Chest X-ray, PA view. Patient: 18 years old, sex F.
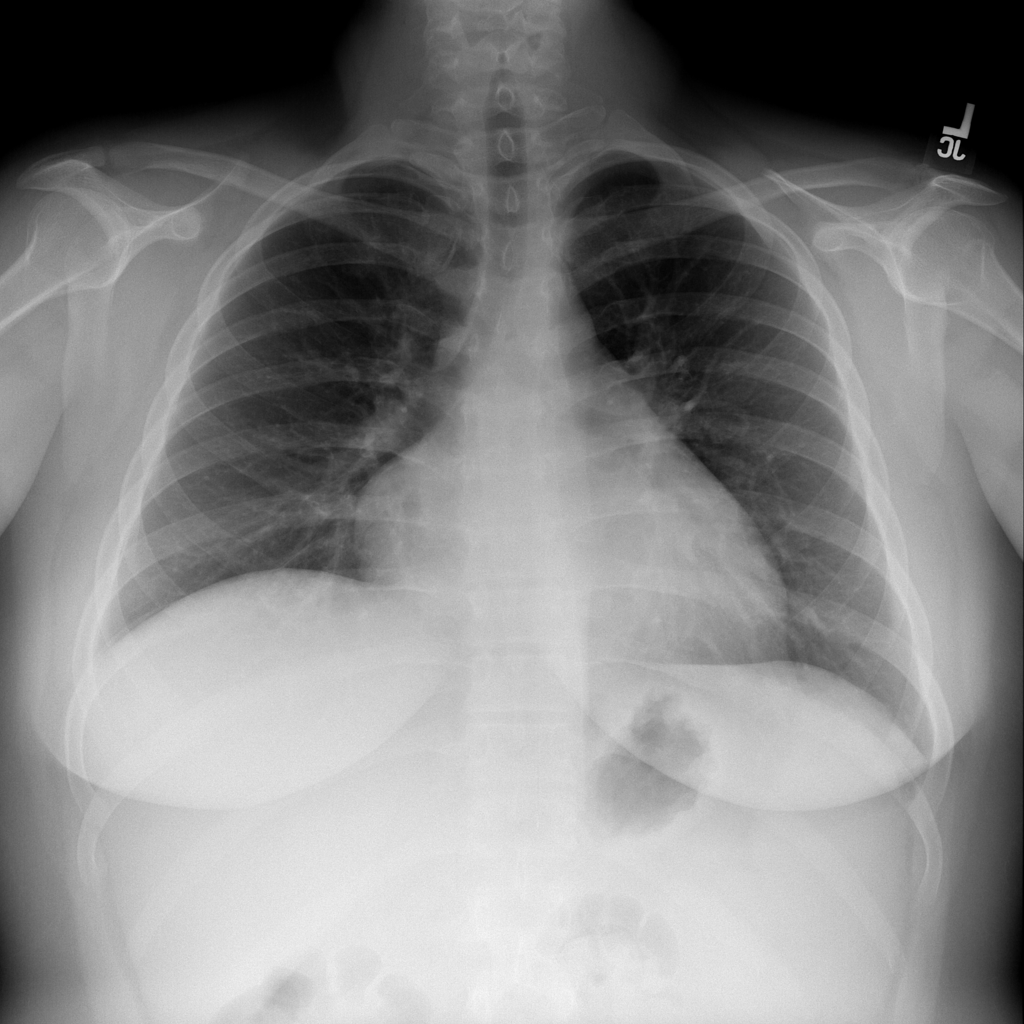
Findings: Effusion